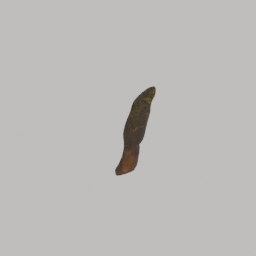
Label: nature